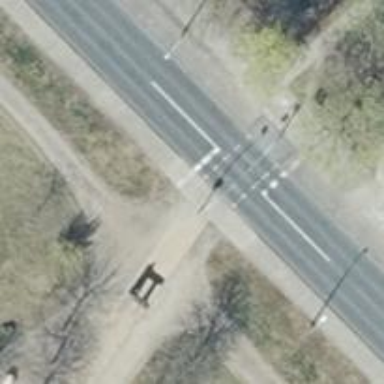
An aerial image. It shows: Road crossing with traffic signals.